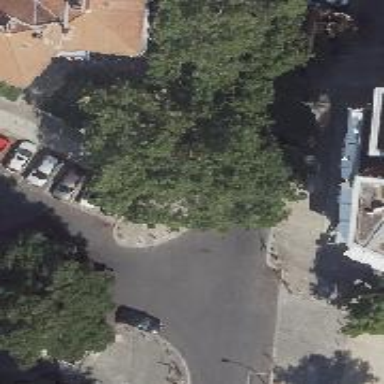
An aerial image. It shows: Deciduous tree with broadleaved leaves.